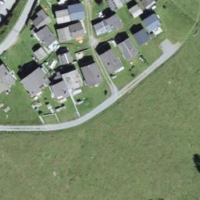
EUNIS habitat code: 26
Species observed at this site:
Silene dioica
Rumex alpinus